Field crop: tomato
Growth stage: 1
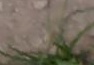
Species: cyperus